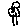
Label: flower